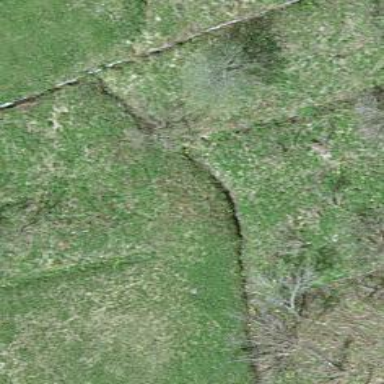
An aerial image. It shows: Ditch in the surroundings.